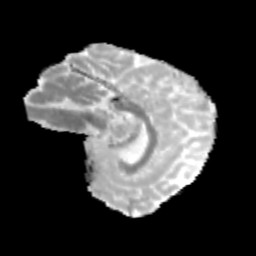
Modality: MD
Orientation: sagittal
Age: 14
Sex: female
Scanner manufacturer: siemens
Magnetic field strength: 3 T
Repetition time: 3.8 s
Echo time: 0.07 s